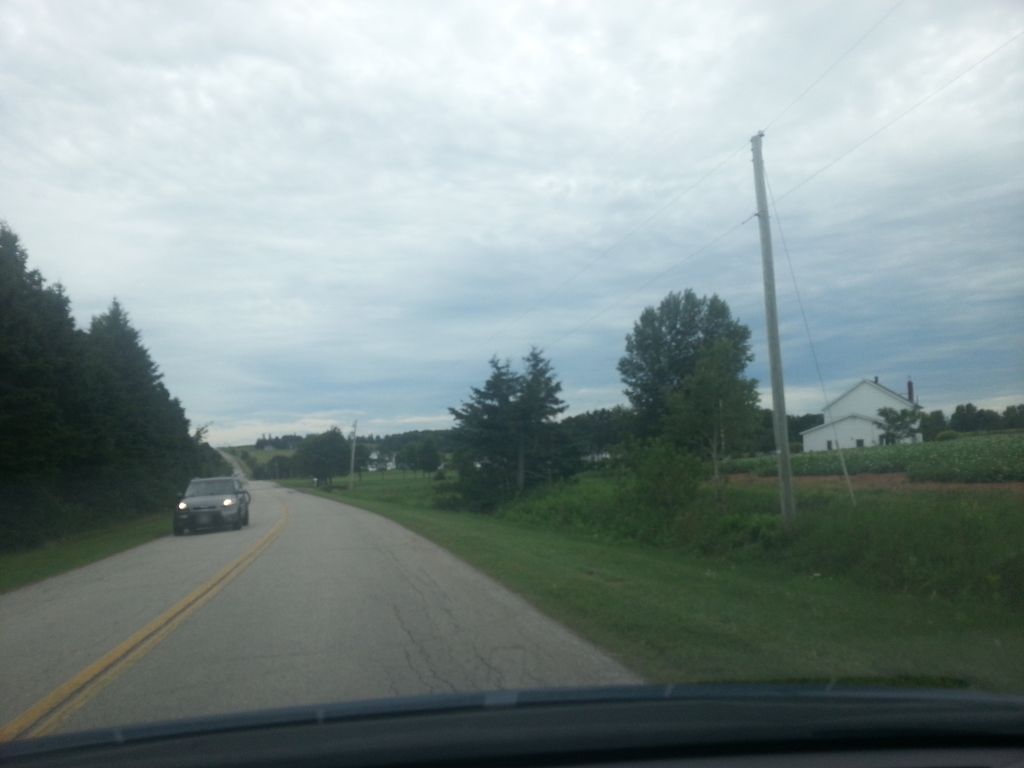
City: charlottetown